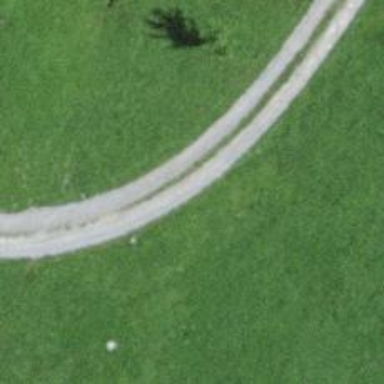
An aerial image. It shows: Track with fine gravel surface. The track type is grade3.